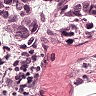
Metastatic tissue present: yes